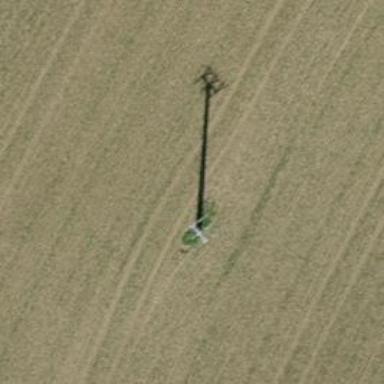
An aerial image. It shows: Minor power line.